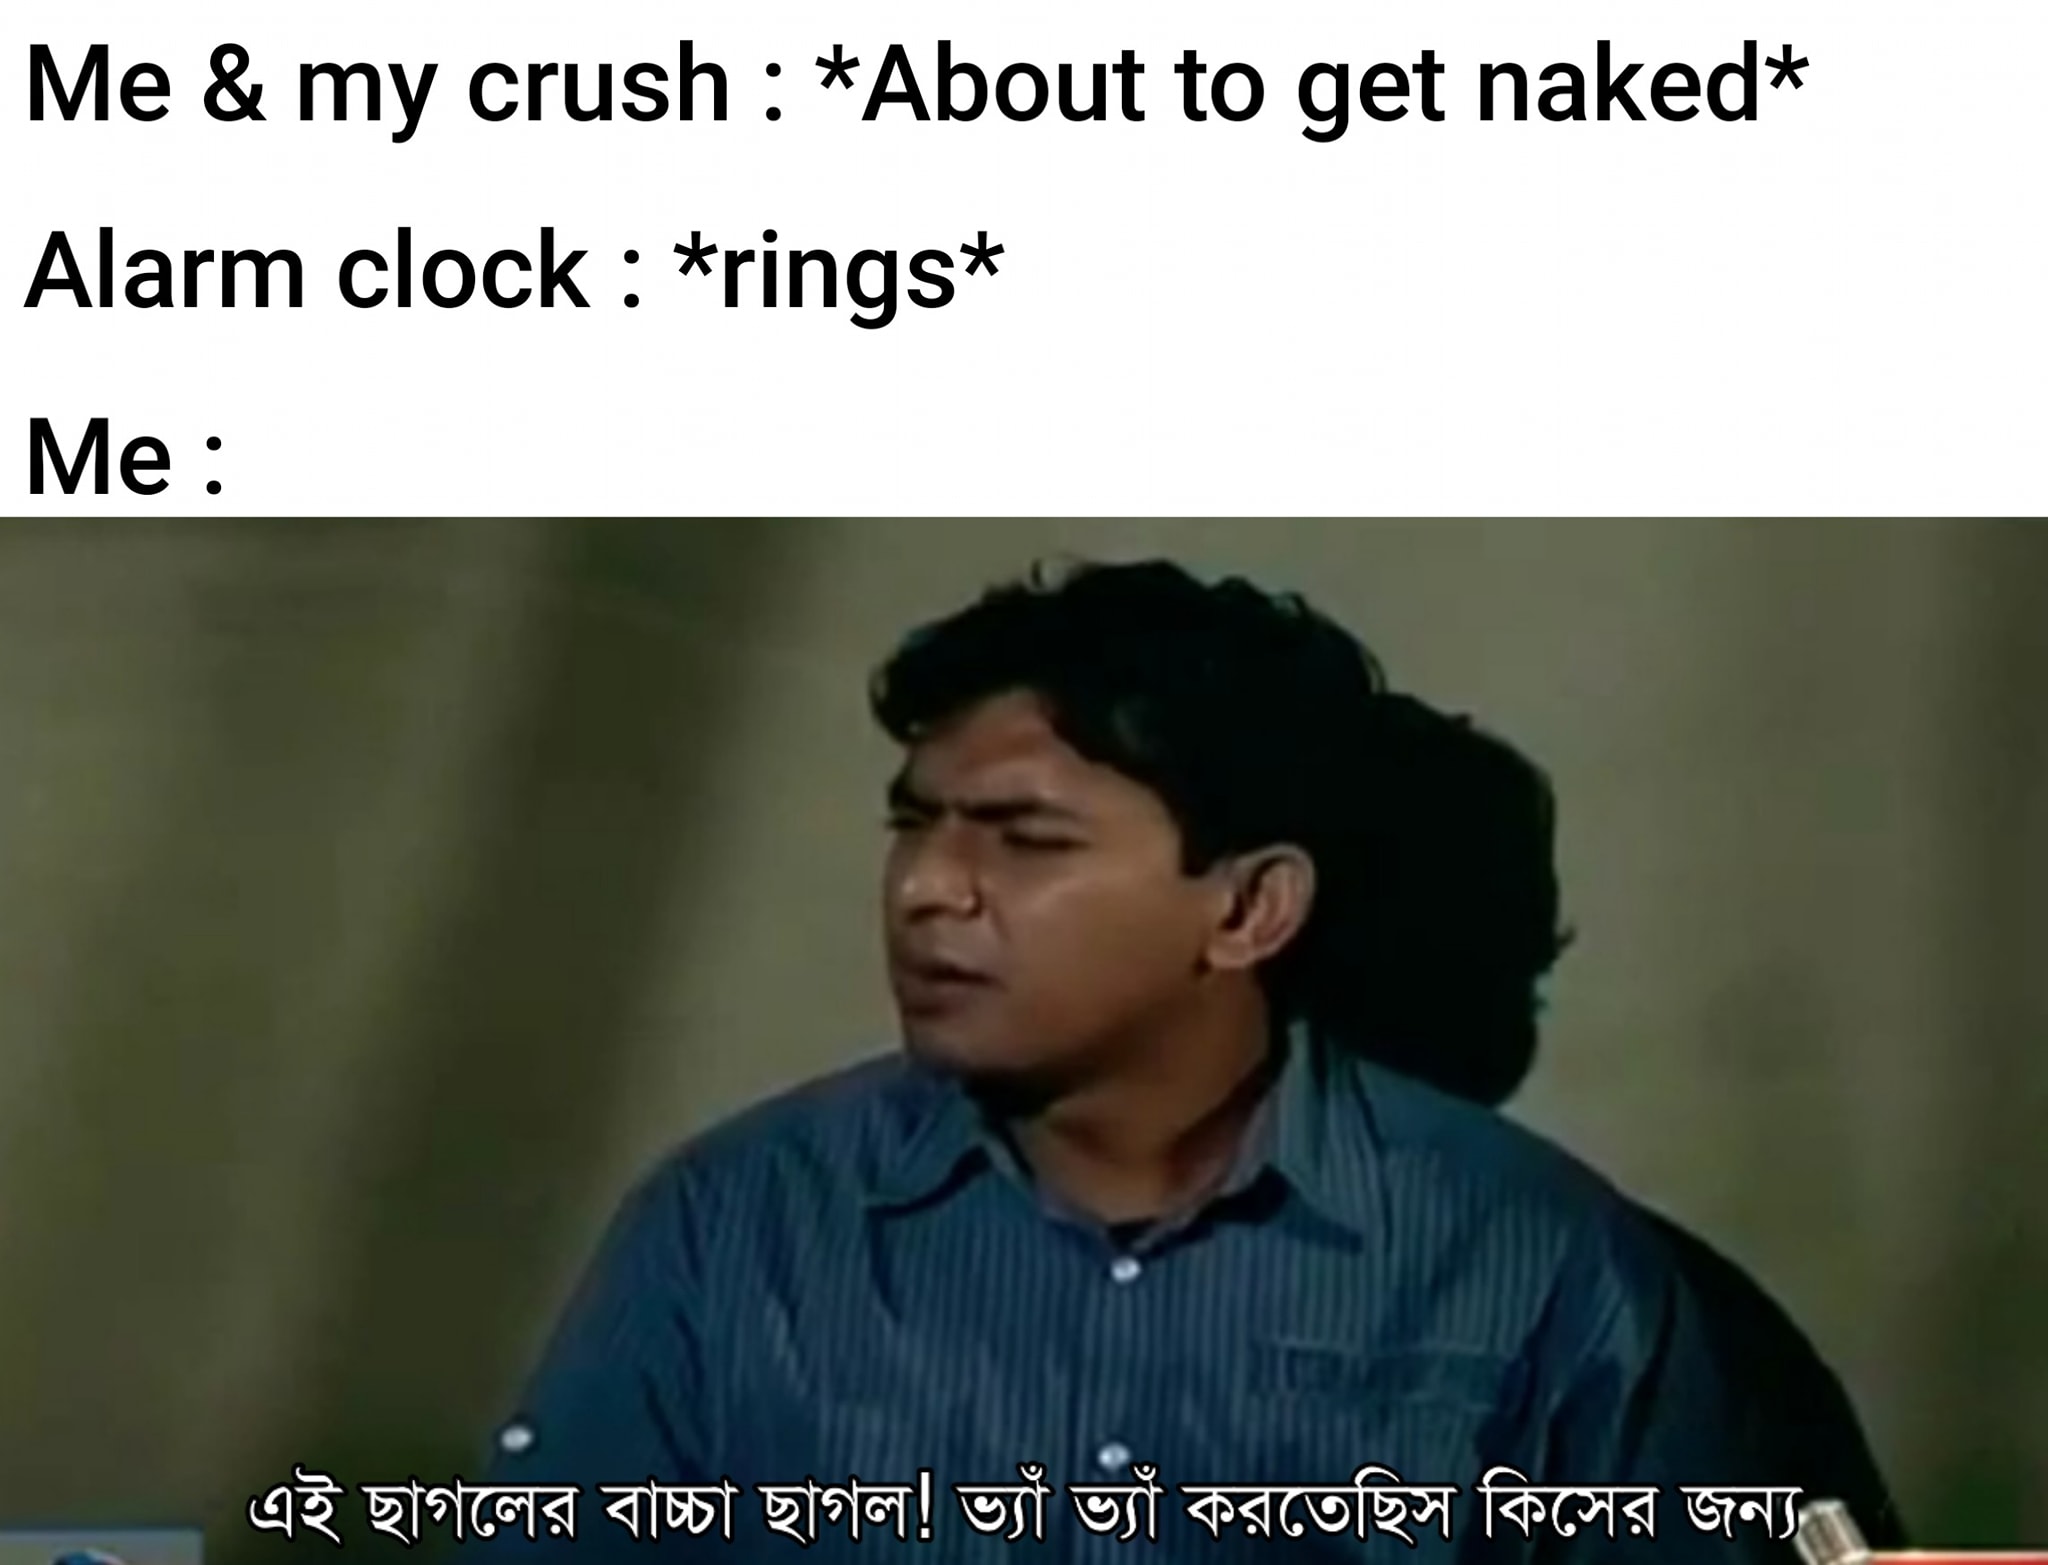
Caption: Me & my crush : *About to get naked*    Alarm clock :  *rings*    Me :  এই ছাগলের বাচ্চা ছাগল !   ভ্যা ভ্যা করতেছিস কিসের জন্য
Label: non-hate